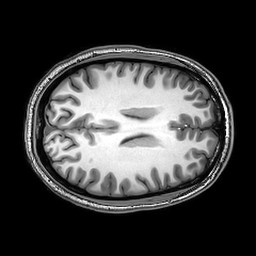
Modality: T1w
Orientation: axial
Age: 21
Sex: male
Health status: healthy
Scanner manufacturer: philips
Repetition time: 0.008188 s
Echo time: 0.00375 s